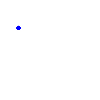
Particle: proton